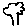
Label: tree